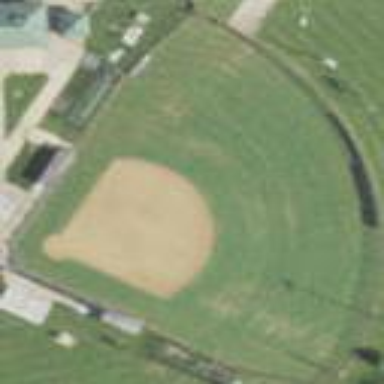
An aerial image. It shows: Baseball pitch for leisure land.